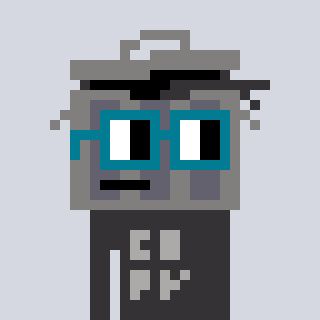
a pixel art character with square dark green glasses, a trashcan-shaped head and a grayscale-colored body on a cool background